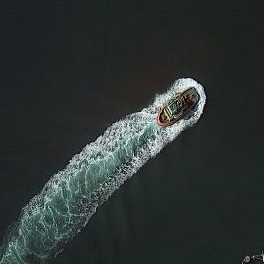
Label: Towing_vessel